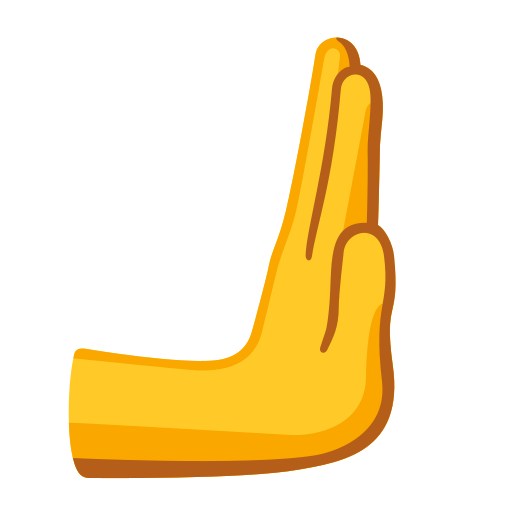
Emoji: 🫸